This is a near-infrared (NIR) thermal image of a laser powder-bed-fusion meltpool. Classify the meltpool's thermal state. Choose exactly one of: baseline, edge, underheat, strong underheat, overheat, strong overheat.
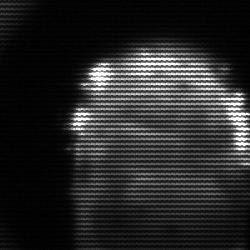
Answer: baseline